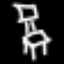
Label: chair